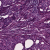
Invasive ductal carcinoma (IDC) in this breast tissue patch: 0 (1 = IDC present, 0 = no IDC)